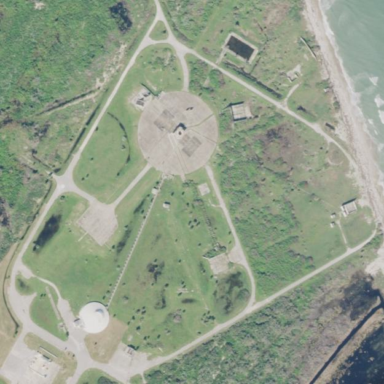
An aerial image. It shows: Launch complex at the airport.